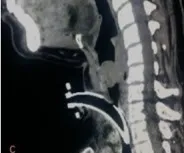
Sagittal view : tumoral lesion between the left thyroid lobe, the left edge of the subglottic area of the larynx and the first tracheal ring filling all the lumen. The origin could be either the thyroA d gland or the larynx.
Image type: radiology (ct)